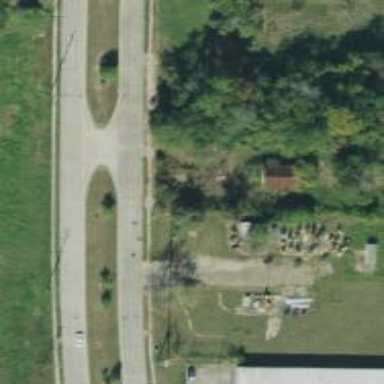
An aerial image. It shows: Secondary link road.